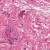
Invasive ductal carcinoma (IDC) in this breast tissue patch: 0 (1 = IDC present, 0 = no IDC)